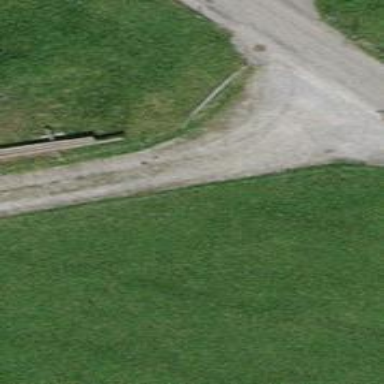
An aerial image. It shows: Compacted grade3 track.